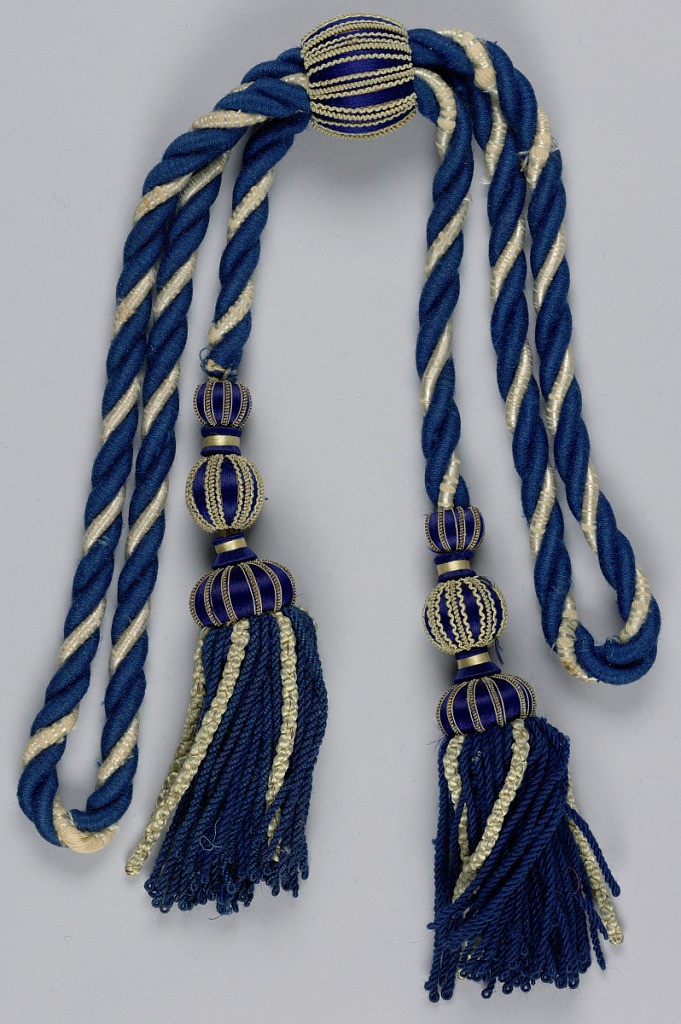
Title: Cord with two tassels
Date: mid-19th century
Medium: cotton, silk, wool, wood
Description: Tasseled tie-back of blue and white cords twisted; each end terminated by a large blue tassel.  The center of the folded tieback is caught by a large slip bead.